Question: What is the color of the ball at (2, 2, 2)? The answer is the name of the color, with the first letter capitalized. You can choose an answer from Red, Green, Orange, Cyan, Purple, Blue, Yellow and Magenta.
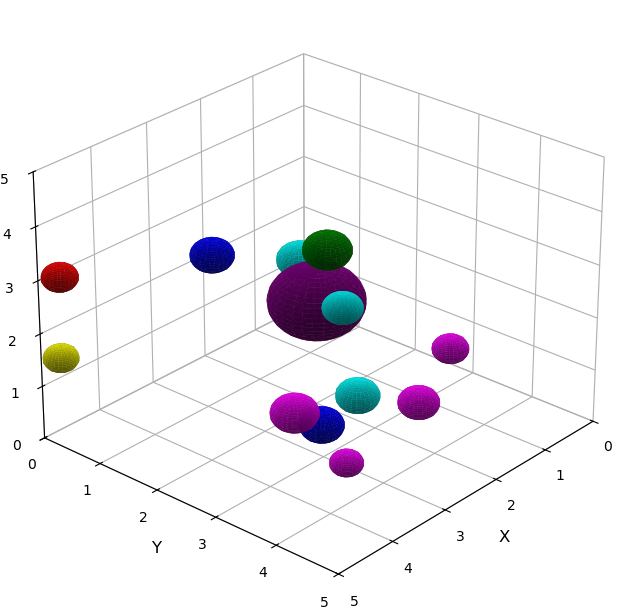
Answer: Purple